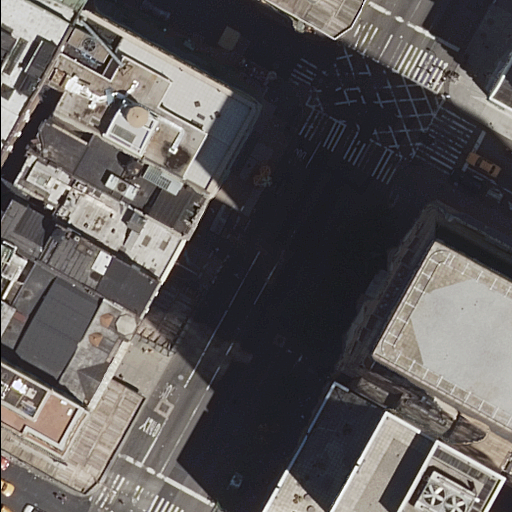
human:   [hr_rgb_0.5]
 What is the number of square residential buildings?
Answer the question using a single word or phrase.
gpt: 0

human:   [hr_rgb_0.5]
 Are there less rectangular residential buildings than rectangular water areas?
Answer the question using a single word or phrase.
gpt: no

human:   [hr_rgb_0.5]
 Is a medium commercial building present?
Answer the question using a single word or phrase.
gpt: no

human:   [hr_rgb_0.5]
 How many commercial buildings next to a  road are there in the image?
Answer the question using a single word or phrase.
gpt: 2

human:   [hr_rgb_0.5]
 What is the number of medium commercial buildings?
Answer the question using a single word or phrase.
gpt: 0

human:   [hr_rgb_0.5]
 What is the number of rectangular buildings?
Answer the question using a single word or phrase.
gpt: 4

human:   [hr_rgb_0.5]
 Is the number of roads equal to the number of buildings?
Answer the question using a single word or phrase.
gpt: no

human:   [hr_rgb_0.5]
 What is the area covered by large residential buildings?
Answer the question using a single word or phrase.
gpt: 2220m2

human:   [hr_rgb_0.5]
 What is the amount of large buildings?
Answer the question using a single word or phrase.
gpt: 3

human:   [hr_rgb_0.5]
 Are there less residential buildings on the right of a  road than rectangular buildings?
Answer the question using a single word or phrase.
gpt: yes

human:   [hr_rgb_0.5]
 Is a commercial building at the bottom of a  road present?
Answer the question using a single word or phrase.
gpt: yes

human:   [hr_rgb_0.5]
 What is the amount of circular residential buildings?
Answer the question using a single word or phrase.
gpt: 0

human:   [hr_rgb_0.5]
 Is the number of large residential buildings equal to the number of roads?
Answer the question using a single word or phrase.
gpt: no

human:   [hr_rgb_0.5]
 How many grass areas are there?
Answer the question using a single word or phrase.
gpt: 0

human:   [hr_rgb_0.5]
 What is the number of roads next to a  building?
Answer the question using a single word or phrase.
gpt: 5

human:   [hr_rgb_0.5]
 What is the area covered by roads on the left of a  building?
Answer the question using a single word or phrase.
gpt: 0m2

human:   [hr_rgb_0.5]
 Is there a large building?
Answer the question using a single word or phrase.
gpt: yes

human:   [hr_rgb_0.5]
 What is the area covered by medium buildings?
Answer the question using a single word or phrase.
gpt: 1294m2

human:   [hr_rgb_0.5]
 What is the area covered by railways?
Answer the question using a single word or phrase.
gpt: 0m2

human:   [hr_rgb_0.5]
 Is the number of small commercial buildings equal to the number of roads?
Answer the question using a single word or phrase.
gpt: no

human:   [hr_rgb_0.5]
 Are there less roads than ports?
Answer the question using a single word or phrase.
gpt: no

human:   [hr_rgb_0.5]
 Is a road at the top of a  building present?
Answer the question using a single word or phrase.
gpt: yes

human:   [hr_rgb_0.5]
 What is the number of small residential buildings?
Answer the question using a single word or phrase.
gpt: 0

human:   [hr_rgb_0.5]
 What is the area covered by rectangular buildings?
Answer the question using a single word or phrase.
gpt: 1687m2

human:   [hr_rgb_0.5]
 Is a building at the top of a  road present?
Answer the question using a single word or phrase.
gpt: yes

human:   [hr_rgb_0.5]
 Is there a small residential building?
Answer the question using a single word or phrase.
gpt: no

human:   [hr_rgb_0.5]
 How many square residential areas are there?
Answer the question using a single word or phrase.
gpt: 0

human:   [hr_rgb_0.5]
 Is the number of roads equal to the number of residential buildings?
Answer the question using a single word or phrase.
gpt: no

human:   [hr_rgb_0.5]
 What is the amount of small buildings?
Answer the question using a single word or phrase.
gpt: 1

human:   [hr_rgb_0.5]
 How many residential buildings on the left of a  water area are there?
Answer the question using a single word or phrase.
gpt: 0

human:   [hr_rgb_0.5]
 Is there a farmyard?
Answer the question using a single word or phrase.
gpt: no

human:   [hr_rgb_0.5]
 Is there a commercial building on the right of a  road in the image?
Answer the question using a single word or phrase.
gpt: yes

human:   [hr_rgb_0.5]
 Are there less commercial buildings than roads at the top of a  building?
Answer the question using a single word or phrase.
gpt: yes

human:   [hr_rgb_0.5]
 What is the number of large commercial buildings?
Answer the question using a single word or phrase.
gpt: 1

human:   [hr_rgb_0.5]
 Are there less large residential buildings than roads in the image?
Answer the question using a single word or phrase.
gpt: yes

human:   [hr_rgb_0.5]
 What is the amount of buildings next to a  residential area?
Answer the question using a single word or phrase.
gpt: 0